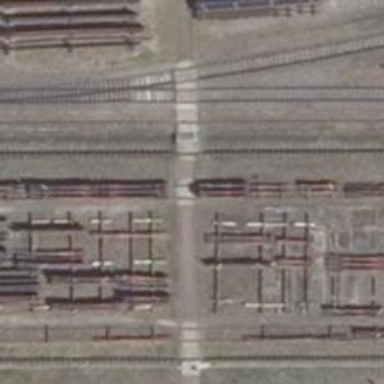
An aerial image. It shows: Crossing for the railway.